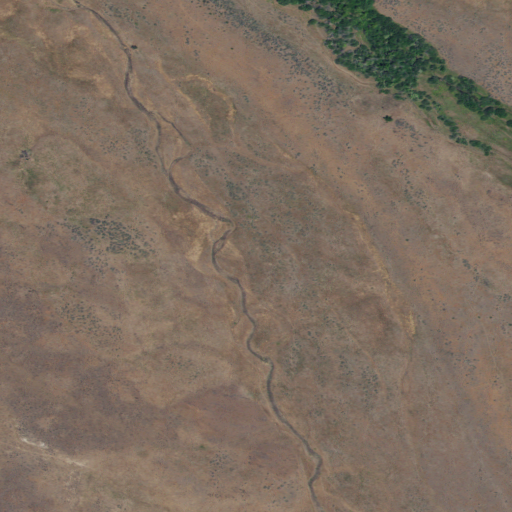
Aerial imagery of valley in Idaho named Fairchild Gulch containing grassland and shrub